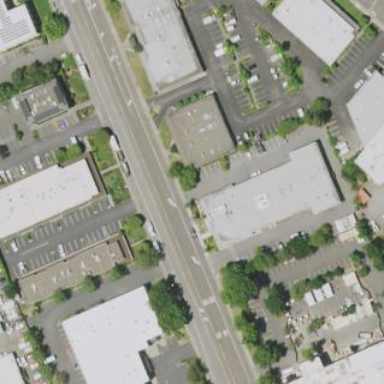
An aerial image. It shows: Commercial building.